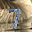
Label: 7